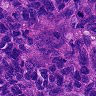
Metastatic tissue present: yes